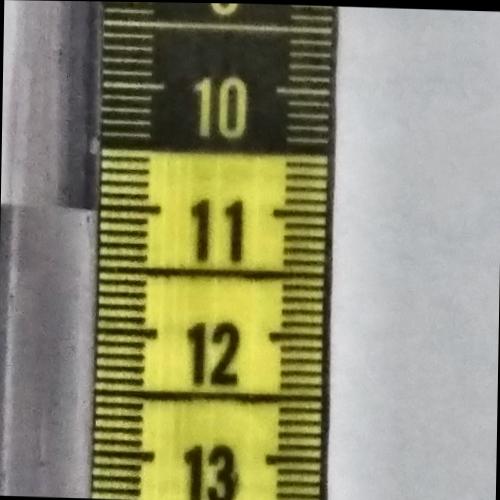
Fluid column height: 11.0 cm